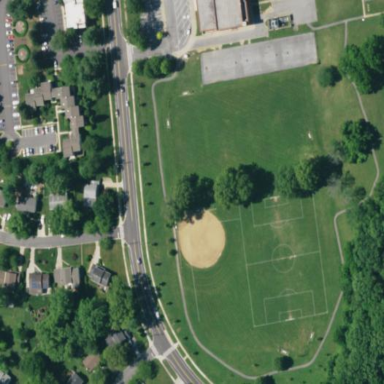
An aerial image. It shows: Multi-sport park.